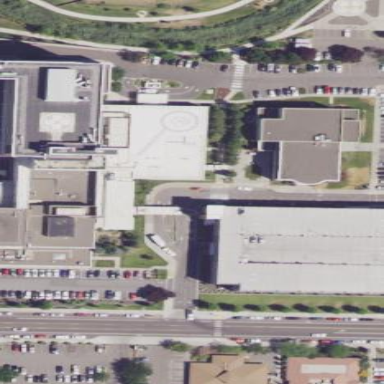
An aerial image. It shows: Part of building is shown in the image.